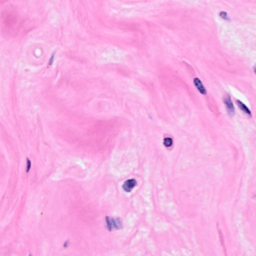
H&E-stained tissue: Breast